Current action and preconditions to check: trajectory_clear

Your task: For each precondition in the list above, predict whether it will hold at this action.

Consider the current scene as observed from the mobile robot's camera, and analyze the predicted future states of all dynamic agents (e.g., people, animals, vehicles, or any moving entities) within the NEXT SECOND.

IMPORTANT: Only answer "very likely" if you are absolutely certain—based on strong, clear evidence—that a dynamic agent will violate the precondition in the predicted future state. Do NOT answer "very likely" for unlikely, ambiguous, or low-probability risks.

Ask yourself for each precondition: Is there a high probability, with clear and convincing evidence, that the predicted future states of any dynamic agent will interfere with the predicted future state of the currently executing action within the NEXT SECOND, causing that precondition to fail?

Assess the risk level based on these predictions. Use "likely" or "very likely" if motions create a clear risk of interference.

Use "neutral" or "improbable" if agents are nearby but their predicted paths are clearly diverging or non-conflicting.

Failure Risk Categories: "very improbable", "improbable", "neutral", "likely", "very likely"

Answer Format: Output ONLY the probability_of_failure value from these categories: "very improbable", "improbable", "neutral", "likely", "very likely"

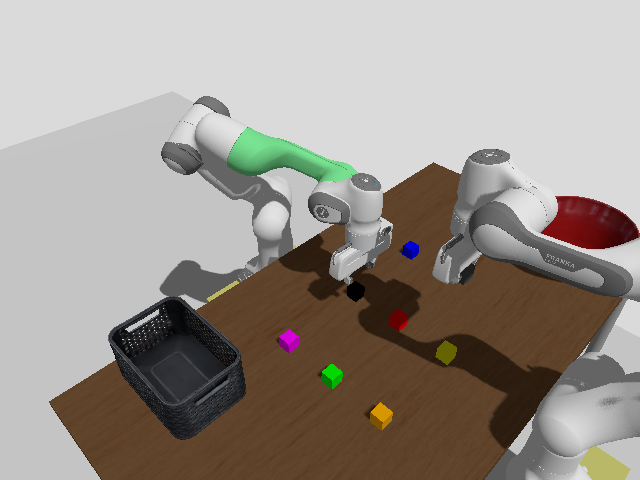

Answer: very improbable